Question: I just want to reuse the 'ProgressView' and 3 'UILable's from following image. I will reuse these in many Views. That's why I am trying to create it as a 'Container'.

I combined these as a container and try the following code.
'''
class ViewController: UIViewController {
required init(coder aDecoder: NSCoder) {
fatalError("init(coder:) has not been implemented")
}
internal var progressViewController : ProgressViewController ;
override func viewDidLoad() {
super.viewDidLoad()
// Do any additional setup after loading the view, typically from a nib.
}
override func didReceiveMemoryWarning() {
super.didReceiveMemoryWarning()
// Dispose of any resources that can be recreated.
}
}
'''
and 'ProgressViewController' is
'''
class ProgressViewController: UIViewController
{
@IBOutlet weak var progressView: UIProgressView!
@IBOutlet weak var lblVLow: UILabel!
@IBOutlet weak var lblMedium: UILabel!
@IBOutlet weak var lblVHigh: UILabel!
override func viewDidLoad() {
}
}
'''
And while trying to run this code, I am getting following error,
'''
fatal error: init(coder:) has not been implemented,
'''
I don't know this is correct way or not. But I want that box as a reusable. Any idea or help will be highly appreciable.
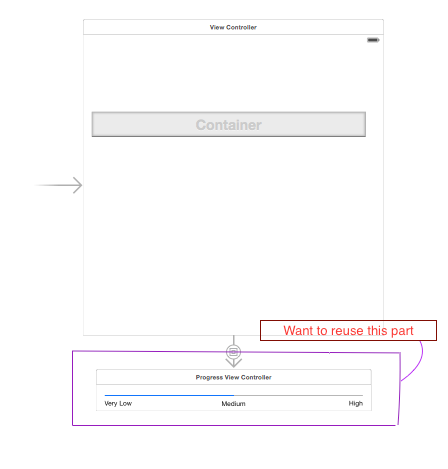
Answer: If you need to pass parameters to ProgressViewController, you should do it through 'prepareForSegue'. Something like:
'''
override func prepareForSegue(segue: UIStoryboardSegue, sender: AnyObject?) {
if segue.identifier == "ProgressViewEmbed" {
let dest = segue.destinationViewController as ProgressViewController;
dest.strVLow = "Hello"
}
}
'''
So, remove the 'internal var progressViewController' and remove all the 'init' functions. And then pass parameters through non-IB variables and then assign these values to IB values in 'ProgressViewController.viewDidLoad()'. Something like the following:
'''
class ProgressViewController {
// IB Outlets
var strVLow : String!;
override func viewDidLoad() {
super.viewDidLoad();
if let str = strVLow {
self.lblVLow.text = str;
}
}
}
'''
In order to change the Embed Segue identifier, go to storyboard and click on the embed segue and change the identifier to anything you need to:
EDIT: Reconstructed the answer completely.